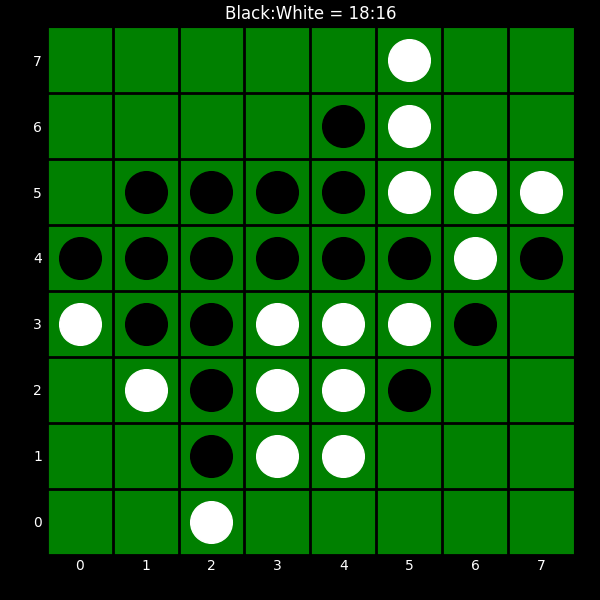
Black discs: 18
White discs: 16